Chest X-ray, AP view. Patient: 53 years old, sex F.
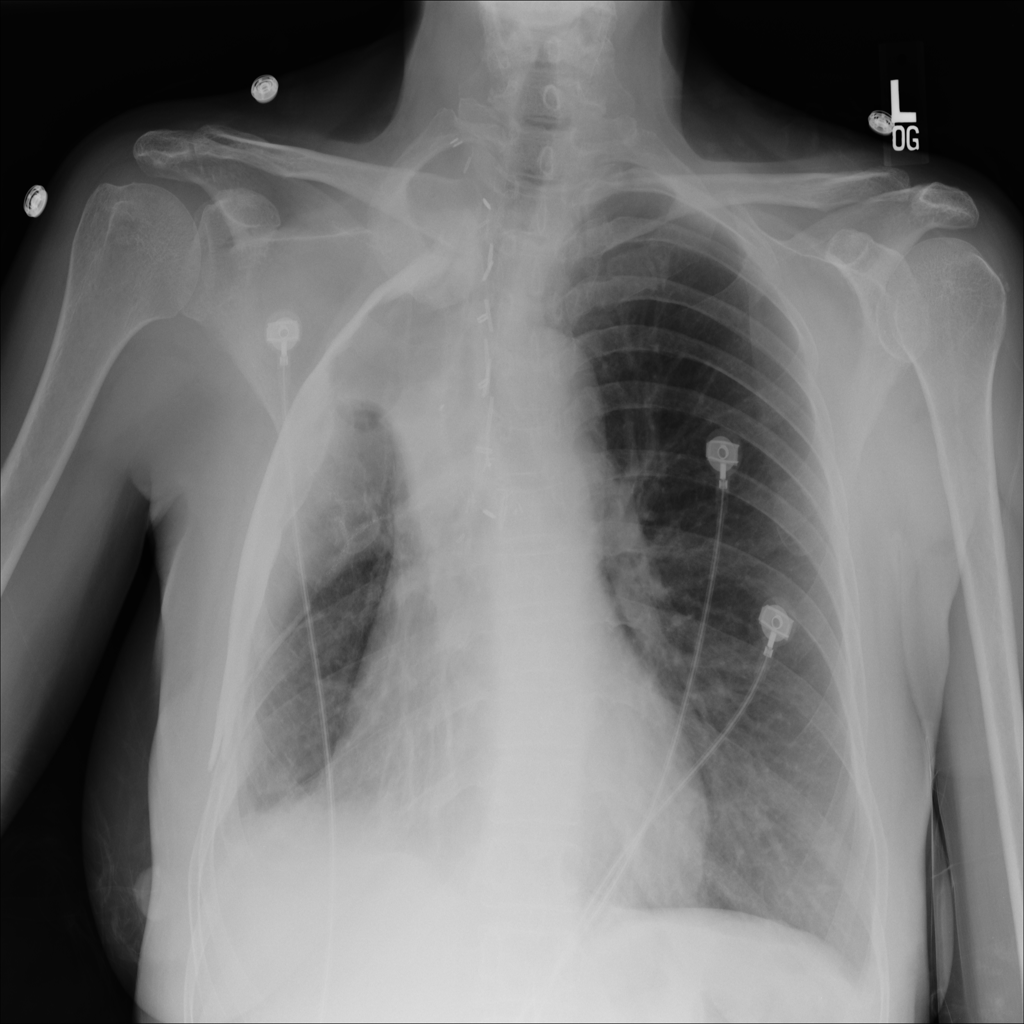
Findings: No Finding